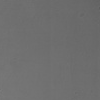
Atmospheric dust classification: not_dusty